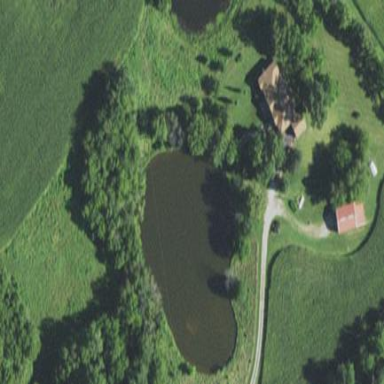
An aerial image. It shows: Pond with natural water.